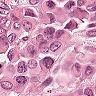
Metastatic tissue present: yes